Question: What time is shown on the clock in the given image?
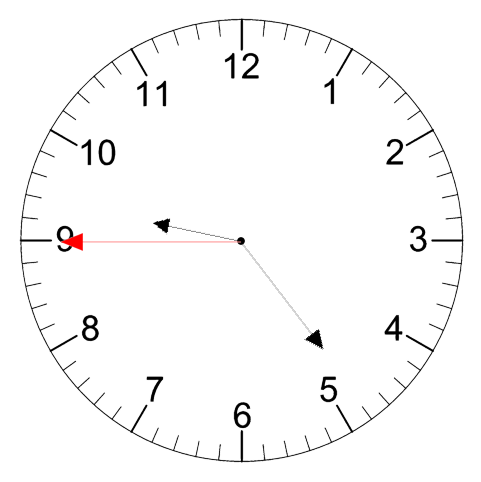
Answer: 09:23:45